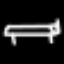
Label: bed